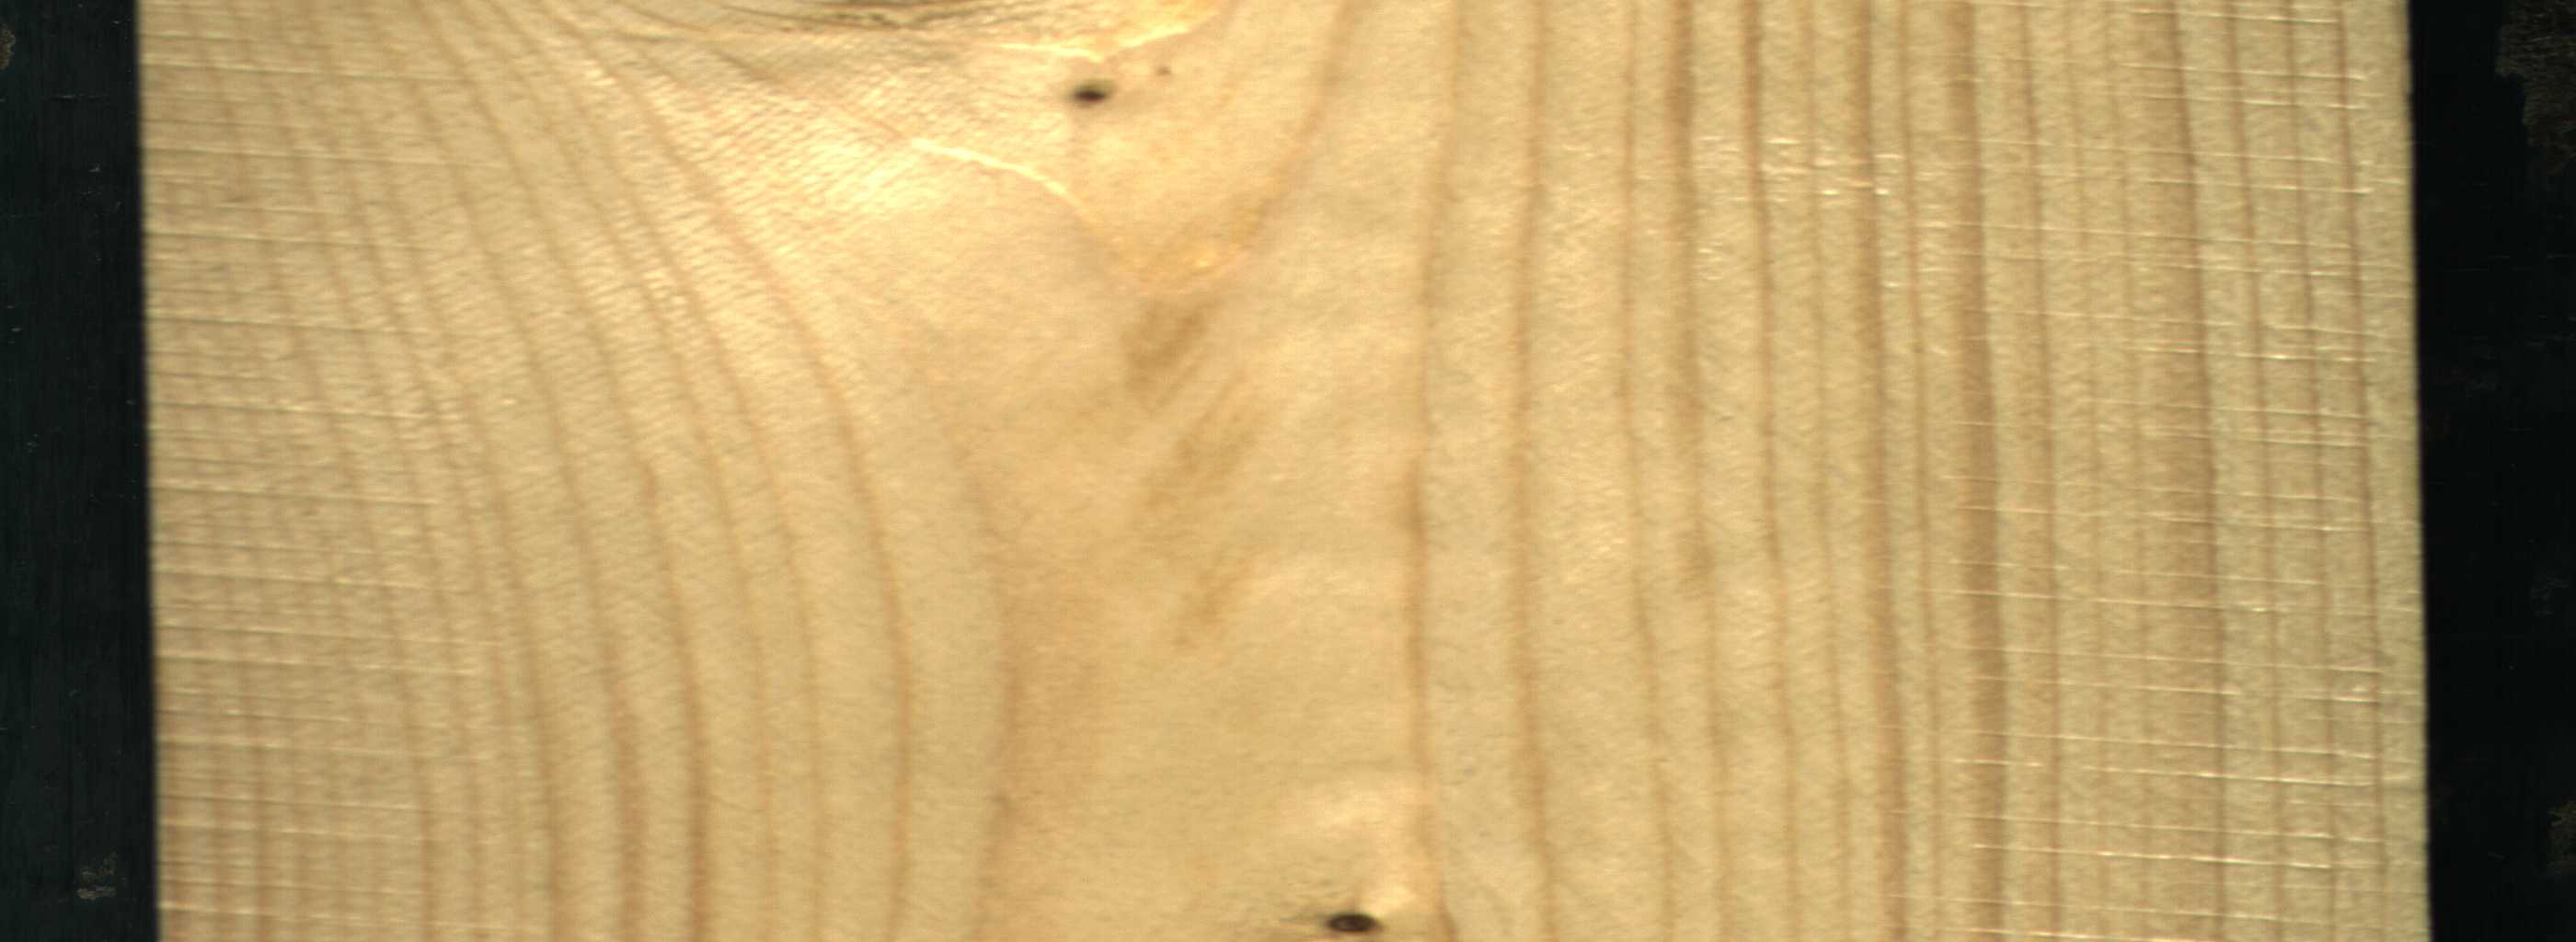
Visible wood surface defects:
Dead_Knot
Dead_Knot